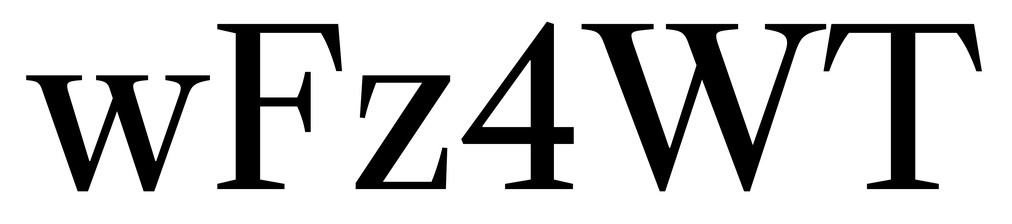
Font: LibreCaslonText_Regular